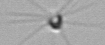
Label: Calciopappus